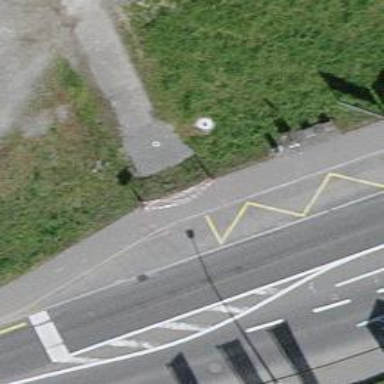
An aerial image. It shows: Platform for public transport. The platform is located by the road.